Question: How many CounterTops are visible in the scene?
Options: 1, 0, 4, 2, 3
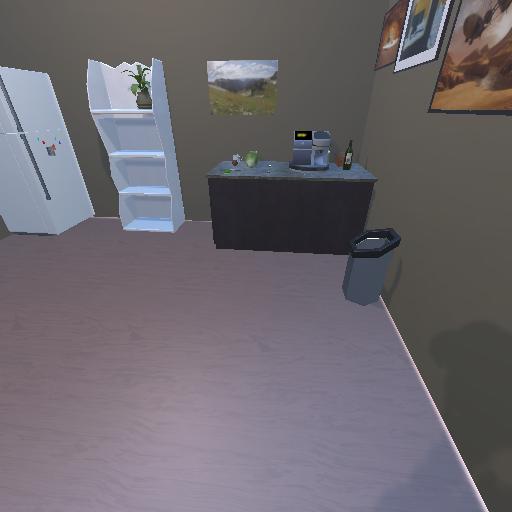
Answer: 1